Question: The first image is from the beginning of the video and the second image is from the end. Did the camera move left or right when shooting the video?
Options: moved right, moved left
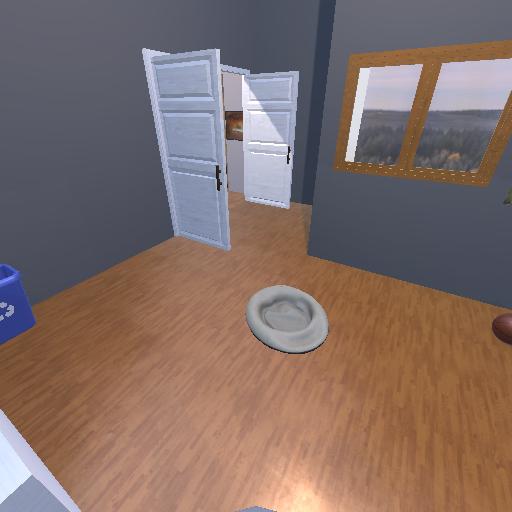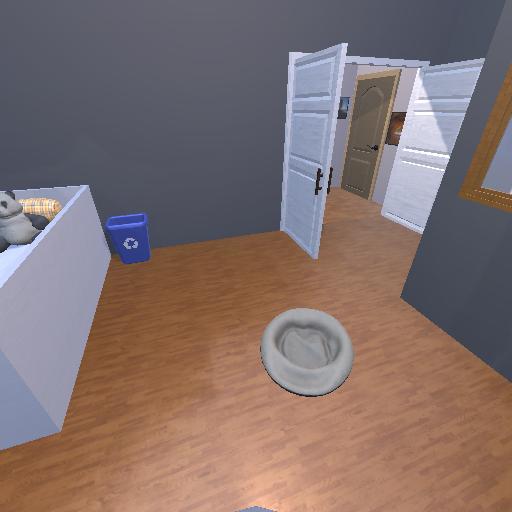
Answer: moved right